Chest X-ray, AP view. Patient: 40 years old, sex F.
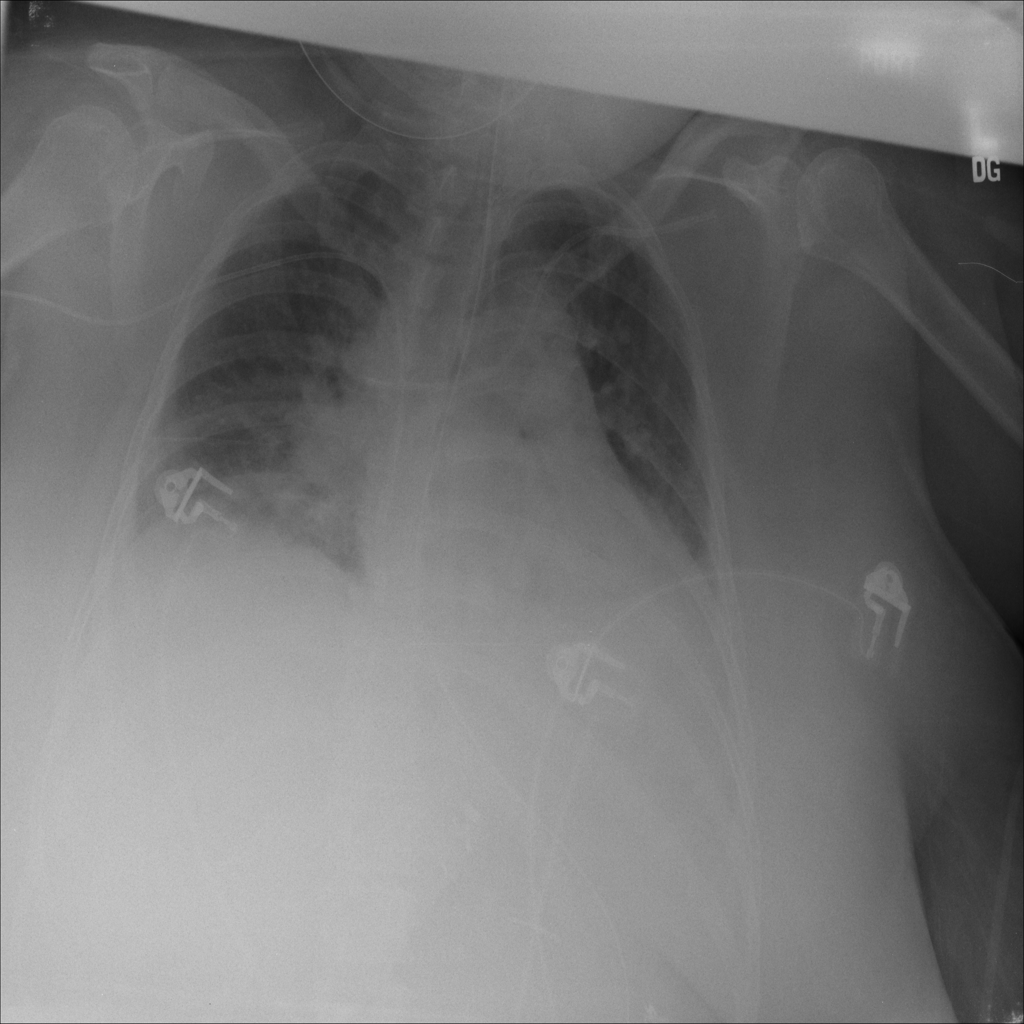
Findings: Atelectasis